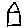
Label: house